Question: Is it possible to create columns one after one and one below one at a same time?
Here is a sample image:

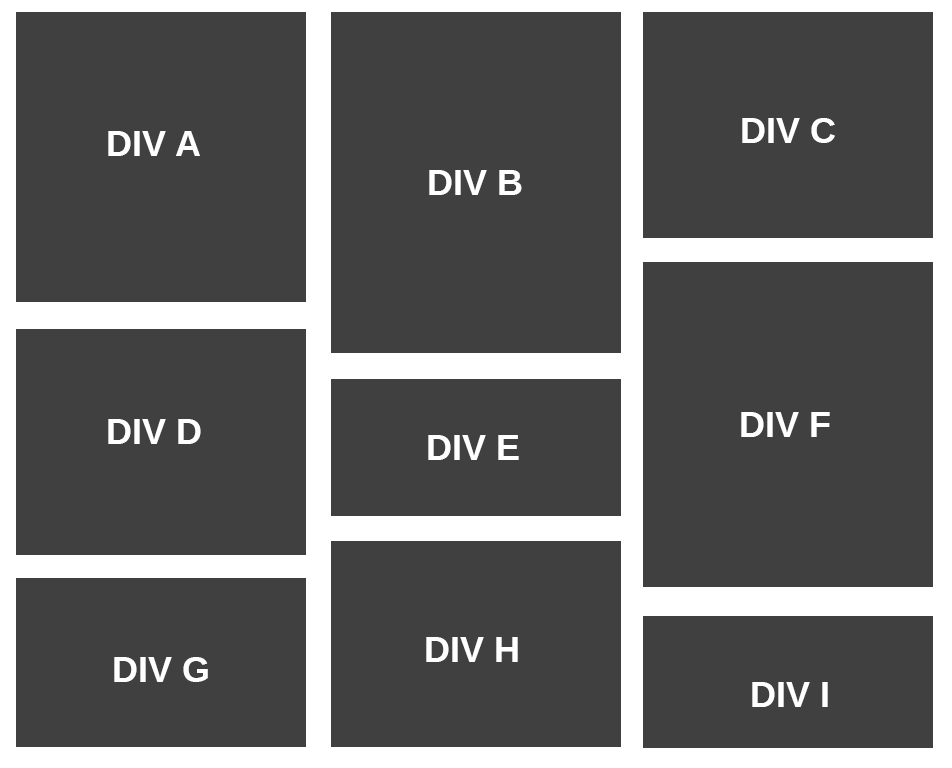
Answer: Only with bootstrap, it is not possible. But you can use third-party library like masonry: <URL>
And you can combine bootstrap's grid functionality and masonry very simple.
'''
<div id="container">
<div class="col-sm-4">...</div> // col instead of item
<div class="item">...</div>
<div class="item">...</div>
...
</div>
'''
I also did this in one of my projects, and it works very well.